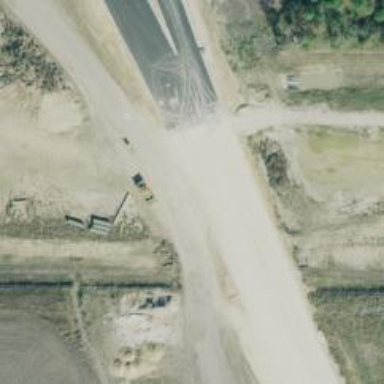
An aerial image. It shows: Trunk link highway.